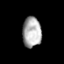
Tissue: prostate
Cell type: T cells
Senescence score: 0.6872
Nuclear area (px): 559
Mean DAPI intensity: 172.964